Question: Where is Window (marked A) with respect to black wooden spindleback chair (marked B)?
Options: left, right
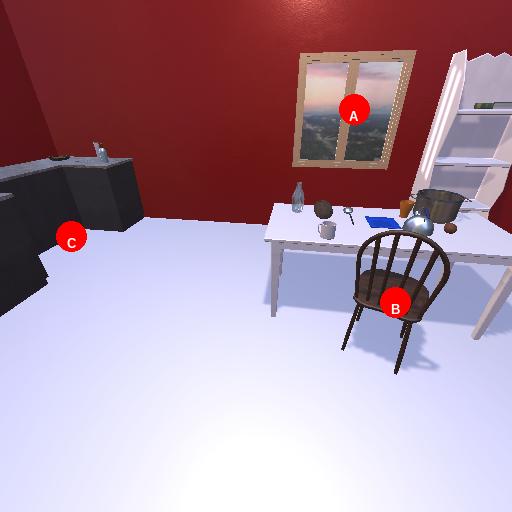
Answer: left